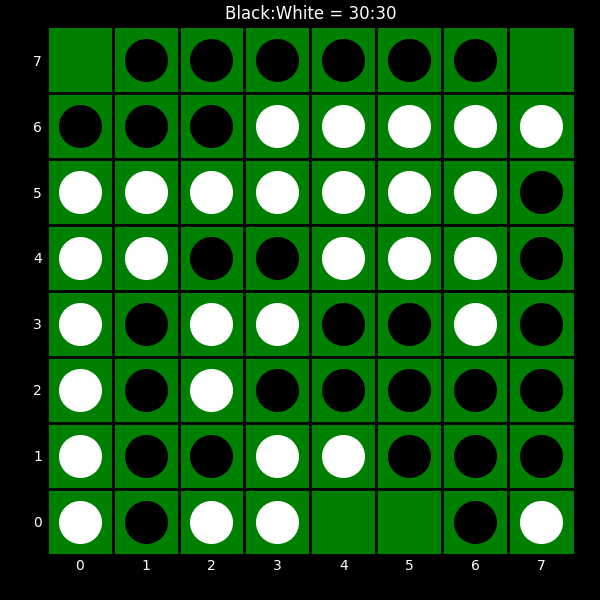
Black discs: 30
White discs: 30